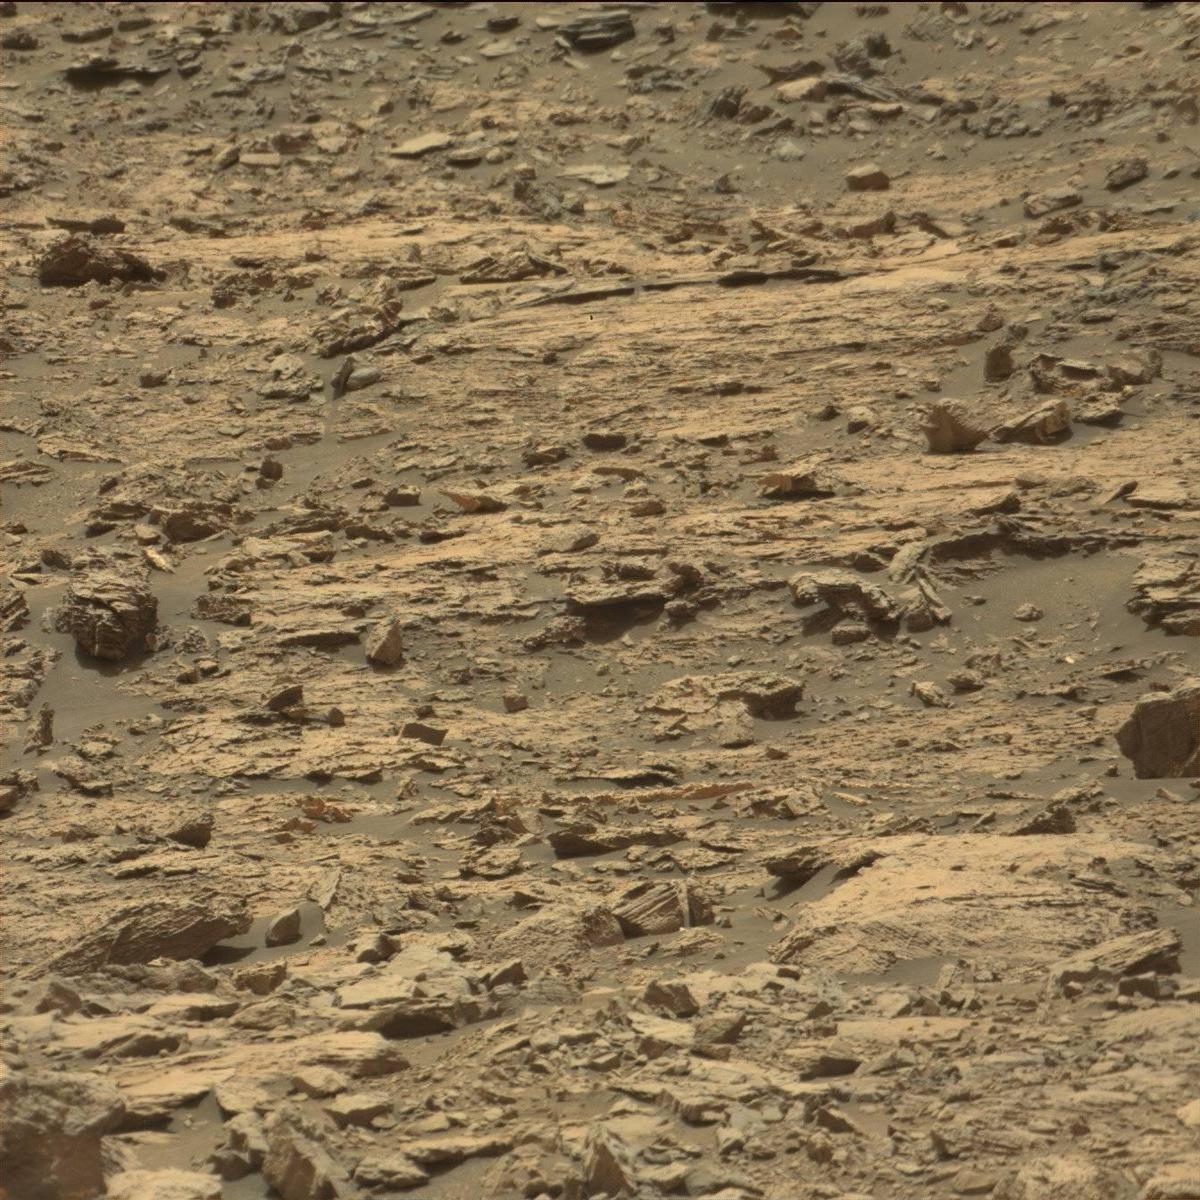
Terrain classes present: Bedrock, Sand / Soil